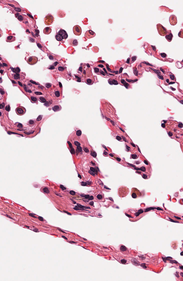
Tumor epithelial tissue: no
Tumor-associated stroma tissue: no
Normal tissue: yes